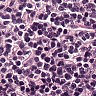
Metastatic tissue present: no